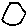
Label: hexagon